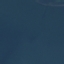
Land use / land cover: SeaLake